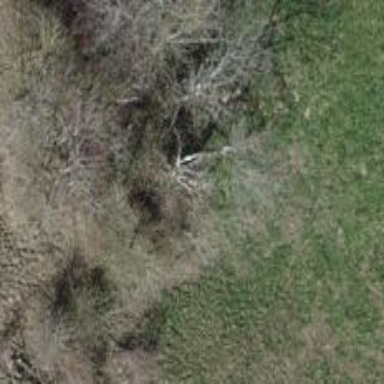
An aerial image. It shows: Forest area.